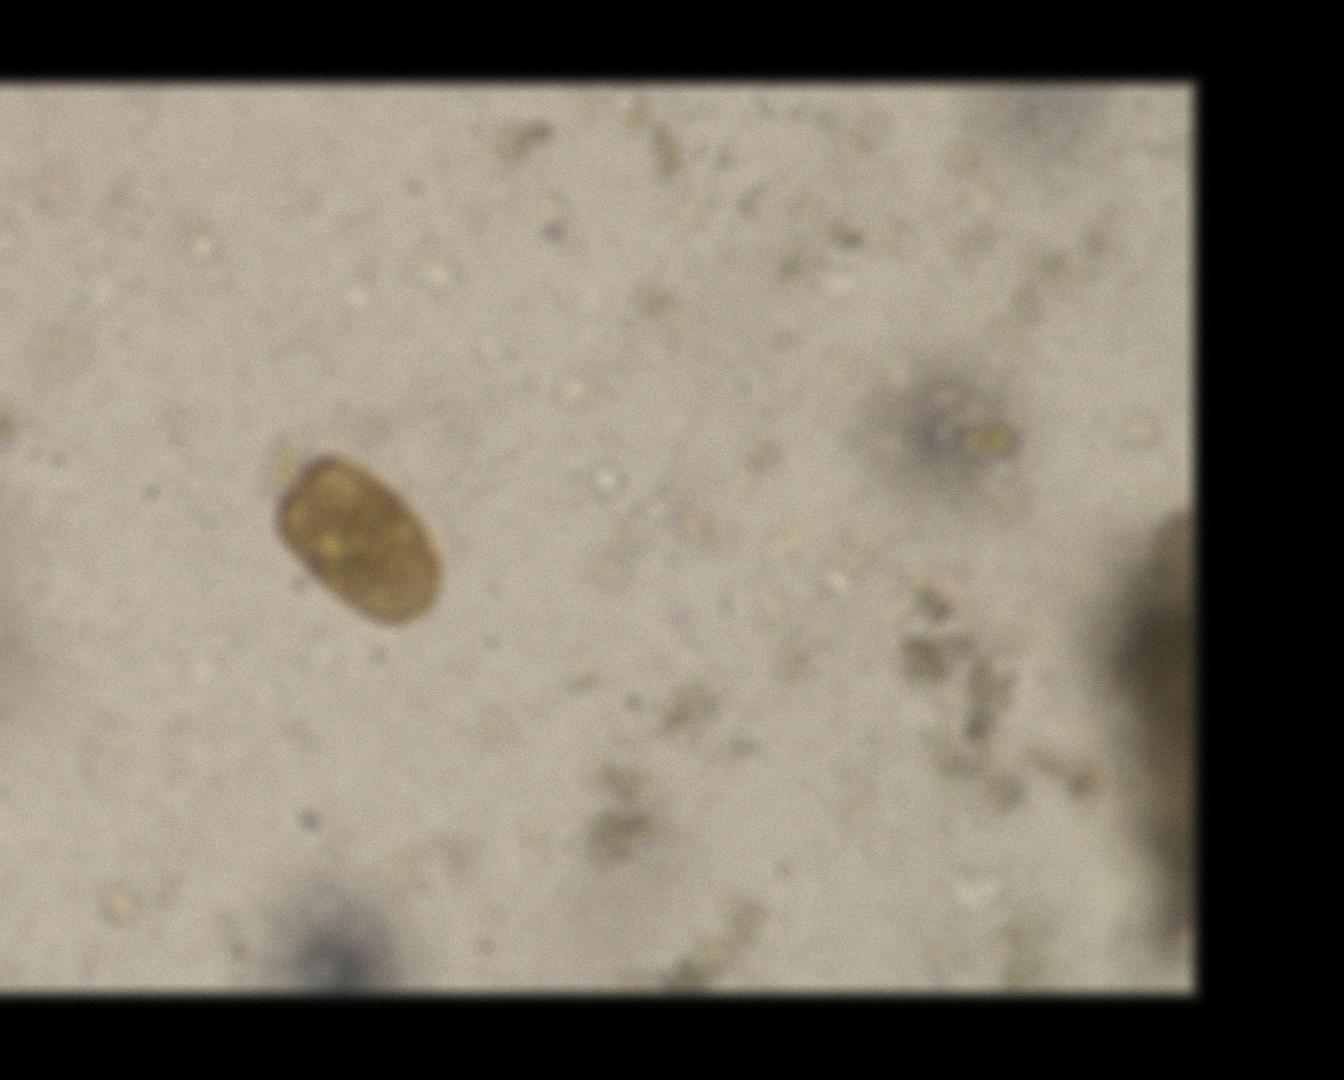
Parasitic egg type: Paragonimus spp